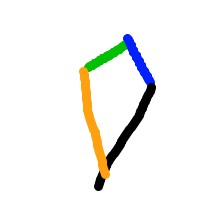
Shape: kite